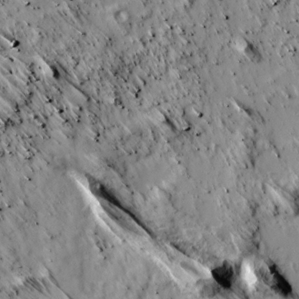
Label: non_frost